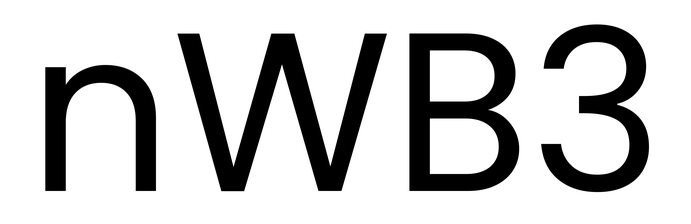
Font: Poppins-Regular